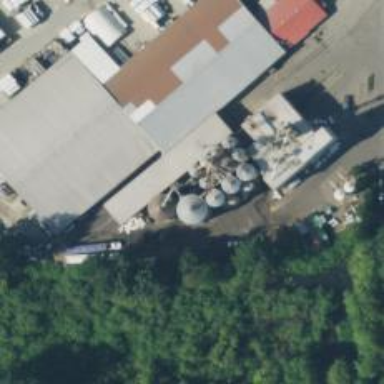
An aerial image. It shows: Silo.